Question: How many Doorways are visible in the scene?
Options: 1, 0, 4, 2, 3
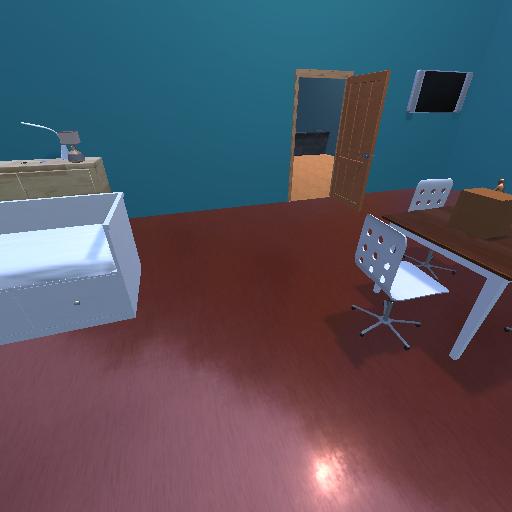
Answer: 1